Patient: sex M, age 47
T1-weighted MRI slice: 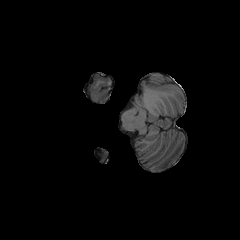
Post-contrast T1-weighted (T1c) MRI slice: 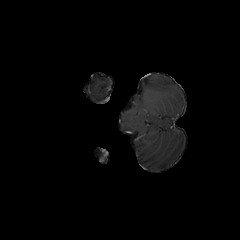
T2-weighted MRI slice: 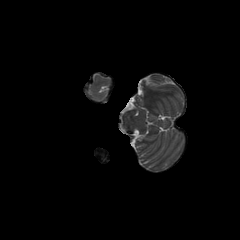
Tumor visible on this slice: no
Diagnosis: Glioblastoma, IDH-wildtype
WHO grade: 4